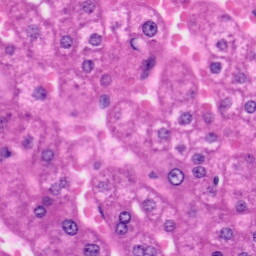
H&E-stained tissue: Liver